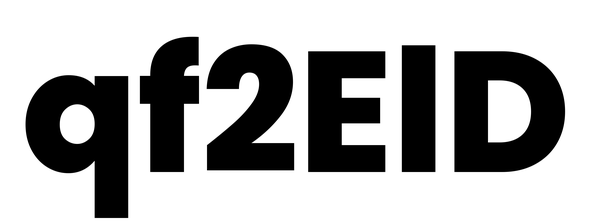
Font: Poppins-ExtraBold